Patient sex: F
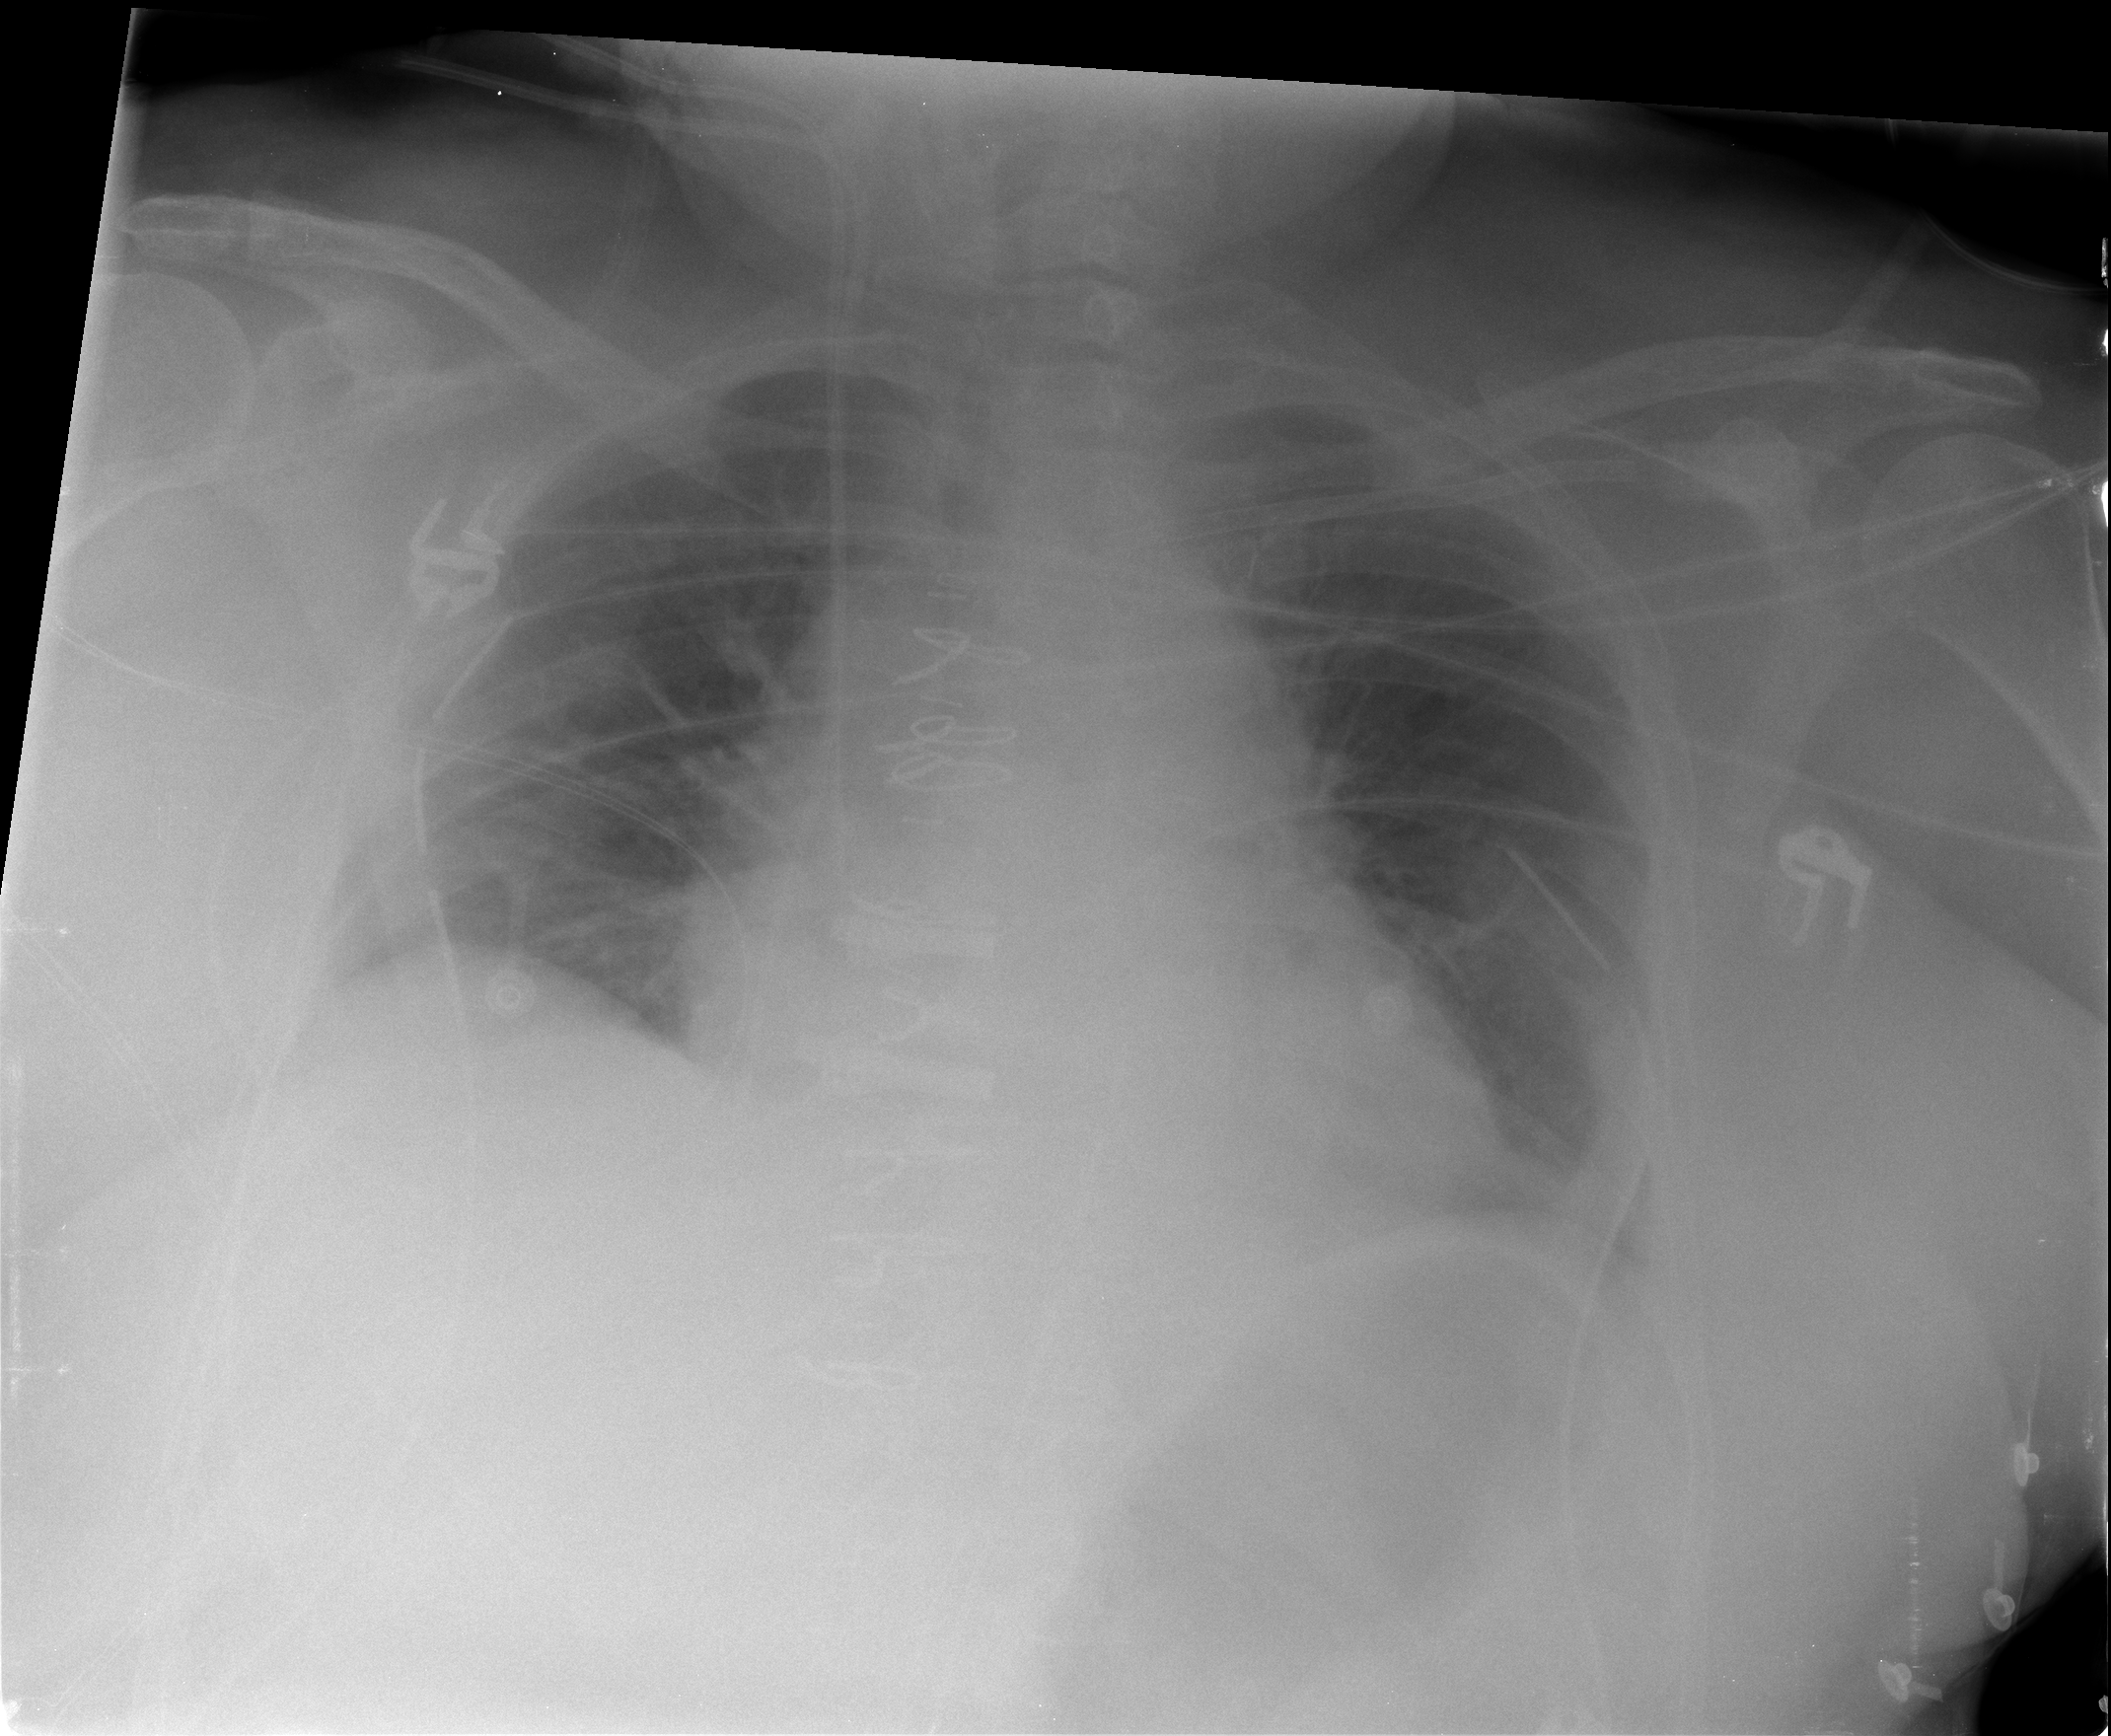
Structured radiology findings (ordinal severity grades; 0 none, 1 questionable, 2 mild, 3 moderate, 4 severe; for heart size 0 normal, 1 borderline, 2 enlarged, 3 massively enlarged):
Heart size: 0
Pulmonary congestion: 0
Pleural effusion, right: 0
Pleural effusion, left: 0
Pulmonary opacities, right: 0
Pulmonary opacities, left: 0
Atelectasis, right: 0
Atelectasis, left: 1